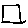
Label: square